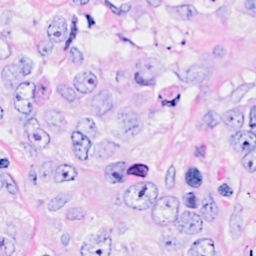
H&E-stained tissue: Breast